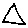
Label: triangle